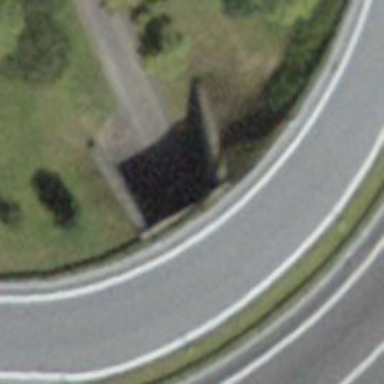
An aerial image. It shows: Tunnel path with asphalt surface.